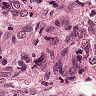
Metastatic tissue present: yes